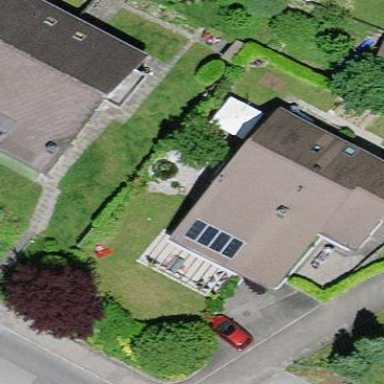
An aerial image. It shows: Residential building.